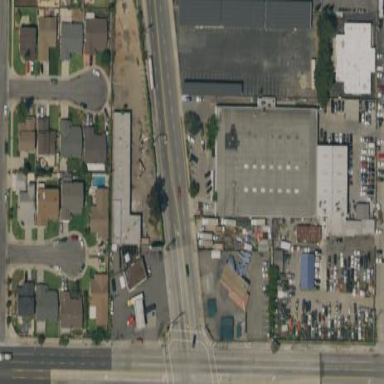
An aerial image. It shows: Commercial building.